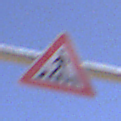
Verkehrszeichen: FussgaengerueberwegRechts
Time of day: MorningAfternoon
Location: Outdoor (Nature)
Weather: Clear
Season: NotSpecified
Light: Natural